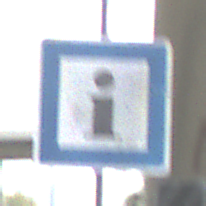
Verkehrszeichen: Informationsstelle
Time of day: SunriseSunset
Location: Outdoor (Suburban)
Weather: PartlyCloudy
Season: NotSpecified
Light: Natural